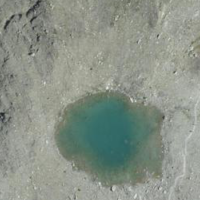
EUNIS habitat code: 48
Species observed at this site:
Saxifraga bryoides